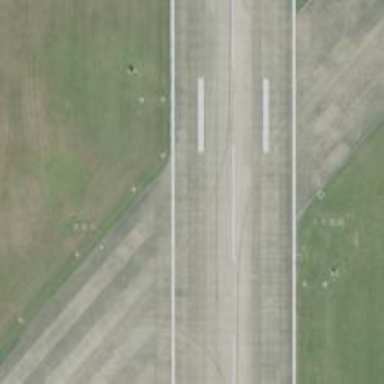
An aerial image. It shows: View of taxiway at the airport.